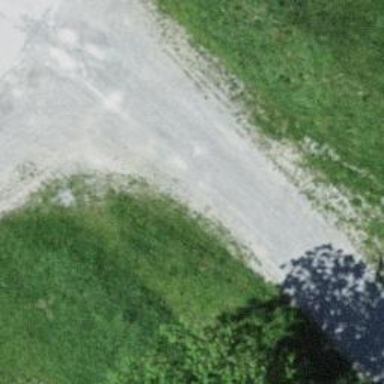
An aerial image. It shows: Gravel track with grade 2 tracktype.